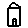
Label: house